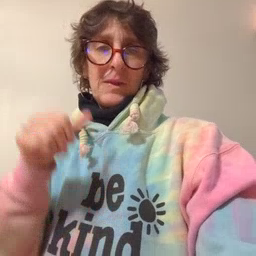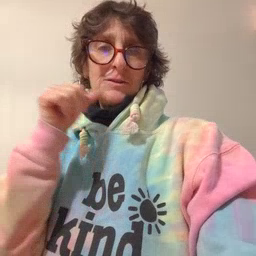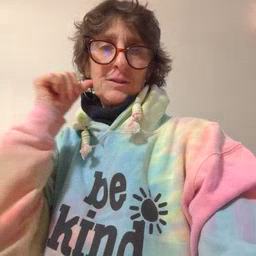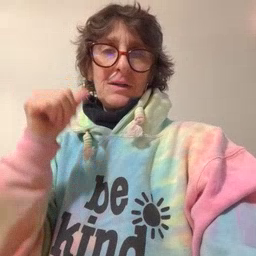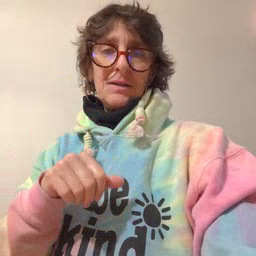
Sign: yesterday